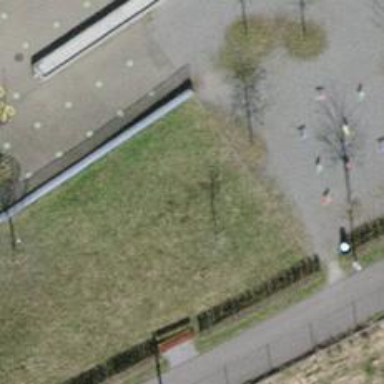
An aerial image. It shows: Playground area for leisure activities on the land.